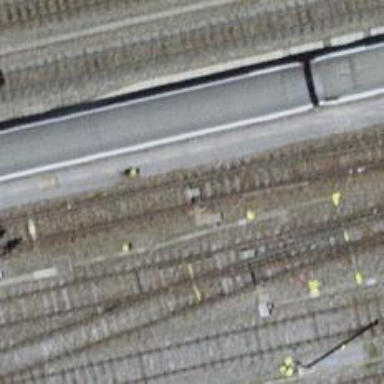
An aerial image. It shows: Railway switch.